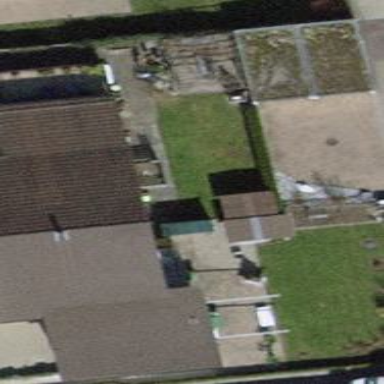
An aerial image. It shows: Building with tile roof.